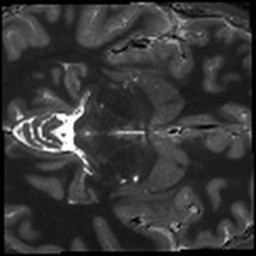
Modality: T1map
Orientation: axial
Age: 25
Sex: female